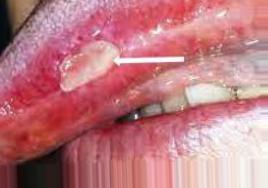
Condition: Mouth Ulcer